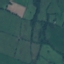
Land use / land cover class: Pasture